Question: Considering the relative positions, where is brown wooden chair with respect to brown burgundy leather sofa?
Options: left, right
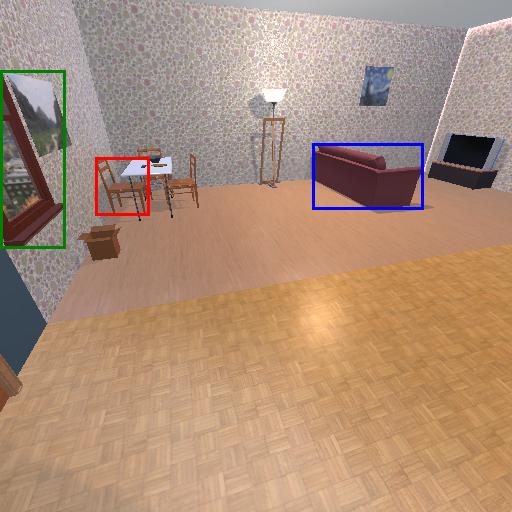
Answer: left